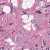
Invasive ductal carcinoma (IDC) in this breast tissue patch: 1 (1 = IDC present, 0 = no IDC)